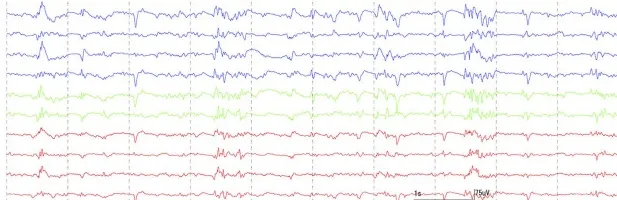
Preoperative and follow-up scalp EEGs. Preoperatively (A) generalized spikes and multiple spike complex were frequently observed with phase reversal at the central region (C3, Cz, C4).
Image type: electrography (eeg)